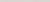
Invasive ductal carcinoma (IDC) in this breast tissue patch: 0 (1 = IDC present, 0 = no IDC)